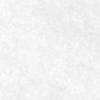
Label: no_change